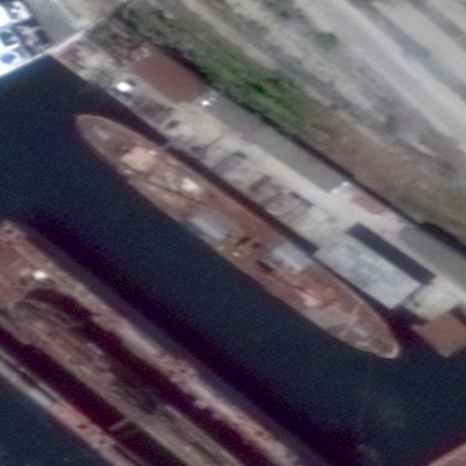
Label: civil